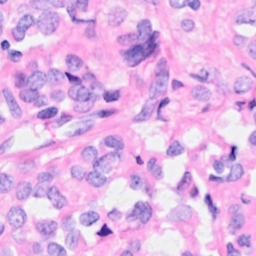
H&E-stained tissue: Breast